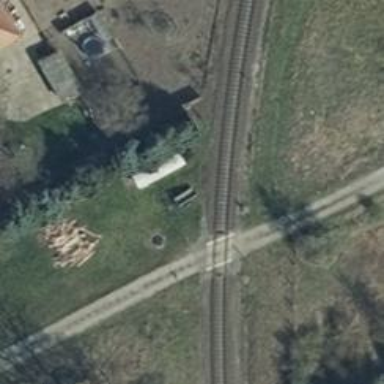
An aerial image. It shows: Level crossing along the railway.